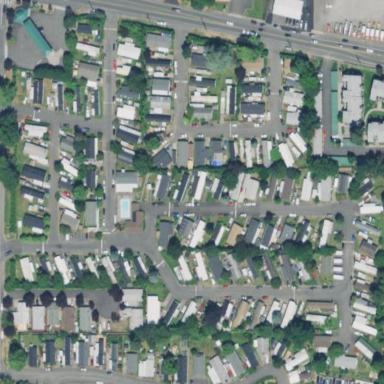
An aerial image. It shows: Residential area designated as trailer park.